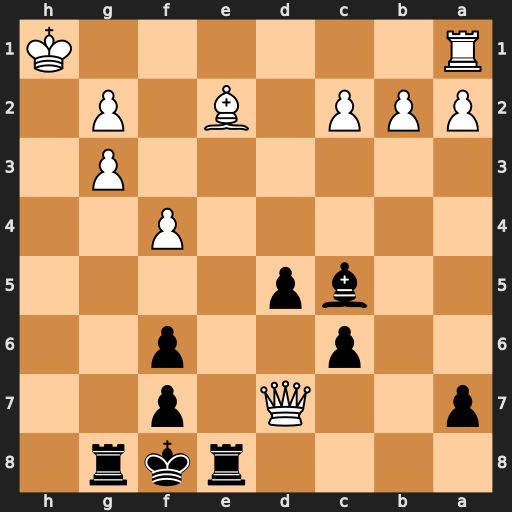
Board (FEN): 4rkr1/p2Q1p2/2p2p2/2bp4/5P2/6P1/PPP1B1P1/R6K
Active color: b
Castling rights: -
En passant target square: -
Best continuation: Rh8+ Qh3 Rxh3+ gxh3 Rxe2